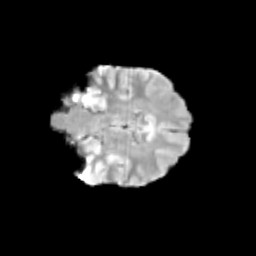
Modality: T2w
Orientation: coronal
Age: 12
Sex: female
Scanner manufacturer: siemens
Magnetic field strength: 3 T
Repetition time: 3.8 s
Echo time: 0.07 s